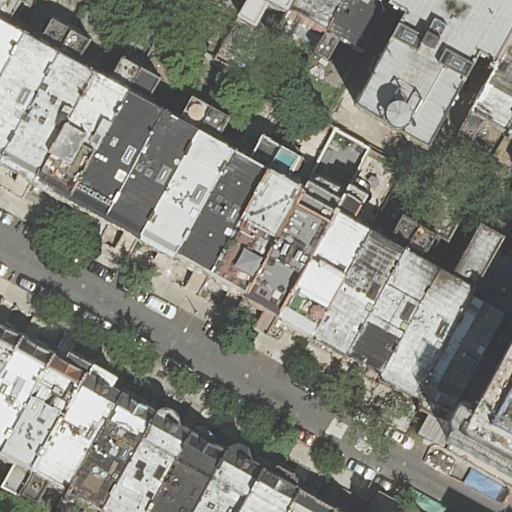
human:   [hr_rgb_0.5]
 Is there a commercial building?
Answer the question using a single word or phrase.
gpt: no

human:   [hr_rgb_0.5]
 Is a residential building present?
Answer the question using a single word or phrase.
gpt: yes

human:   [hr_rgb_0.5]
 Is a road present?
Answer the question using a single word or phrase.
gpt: yes

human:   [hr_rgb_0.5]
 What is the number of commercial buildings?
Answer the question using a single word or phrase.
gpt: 0

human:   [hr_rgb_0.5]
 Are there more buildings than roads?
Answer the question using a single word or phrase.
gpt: yes

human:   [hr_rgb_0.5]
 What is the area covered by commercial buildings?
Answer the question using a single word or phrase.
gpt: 0m2

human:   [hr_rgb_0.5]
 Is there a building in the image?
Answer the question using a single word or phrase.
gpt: yes

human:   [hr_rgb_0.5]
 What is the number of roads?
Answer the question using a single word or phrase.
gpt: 1

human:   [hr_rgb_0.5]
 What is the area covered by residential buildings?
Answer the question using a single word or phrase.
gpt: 4667m2

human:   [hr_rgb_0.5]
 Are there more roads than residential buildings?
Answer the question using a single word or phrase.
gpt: no

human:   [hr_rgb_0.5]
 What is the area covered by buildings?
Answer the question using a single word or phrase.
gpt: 4667m2

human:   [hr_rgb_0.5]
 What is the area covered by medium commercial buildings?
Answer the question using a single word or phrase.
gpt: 0m2

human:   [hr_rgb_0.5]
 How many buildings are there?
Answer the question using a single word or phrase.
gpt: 33

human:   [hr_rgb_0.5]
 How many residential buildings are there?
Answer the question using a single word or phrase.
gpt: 33

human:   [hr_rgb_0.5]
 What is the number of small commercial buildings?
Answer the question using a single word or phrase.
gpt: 0

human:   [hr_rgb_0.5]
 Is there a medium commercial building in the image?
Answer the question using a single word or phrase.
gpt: no

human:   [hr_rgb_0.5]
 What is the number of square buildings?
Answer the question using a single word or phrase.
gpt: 0

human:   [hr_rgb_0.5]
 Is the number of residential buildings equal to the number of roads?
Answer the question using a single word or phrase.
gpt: no

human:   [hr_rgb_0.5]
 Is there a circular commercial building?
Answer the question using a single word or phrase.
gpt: no

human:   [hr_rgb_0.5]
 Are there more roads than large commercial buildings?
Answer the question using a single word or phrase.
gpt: yes

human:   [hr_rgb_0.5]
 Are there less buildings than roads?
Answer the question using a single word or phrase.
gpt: no

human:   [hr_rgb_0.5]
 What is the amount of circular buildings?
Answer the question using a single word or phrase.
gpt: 0

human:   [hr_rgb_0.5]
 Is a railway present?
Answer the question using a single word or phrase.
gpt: no

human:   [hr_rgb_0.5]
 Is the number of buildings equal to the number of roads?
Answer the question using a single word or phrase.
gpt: no

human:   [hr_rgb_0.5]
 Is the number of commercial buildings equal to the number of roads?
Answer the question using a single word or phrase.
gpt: no

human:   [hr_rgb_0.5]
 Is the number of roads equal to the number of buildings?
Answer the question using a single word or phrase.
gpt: no

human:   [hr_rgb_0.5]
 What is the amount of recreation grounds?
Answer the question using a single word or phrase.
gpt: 0

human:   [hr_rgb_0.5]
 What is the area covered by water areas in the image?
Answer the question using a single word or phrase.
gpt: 0m2

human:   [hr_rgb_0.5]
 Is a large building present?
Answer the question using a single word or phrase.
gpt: no

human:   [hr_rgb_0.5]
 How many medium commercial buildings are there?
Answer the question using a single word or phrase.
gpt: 0

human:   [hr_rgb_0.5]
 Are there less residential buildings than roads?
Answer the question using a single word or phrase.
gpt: no

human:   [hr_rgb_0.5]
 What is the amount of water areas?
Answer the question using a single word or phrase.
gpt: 0

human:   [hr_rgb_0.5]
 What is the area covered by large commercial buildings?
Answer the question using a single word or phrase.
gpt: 0m2

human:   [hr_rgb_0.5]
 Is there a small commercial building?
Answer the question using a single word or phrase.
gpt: no

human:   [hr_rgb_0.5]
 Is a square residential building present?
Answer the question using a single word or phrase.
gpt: no

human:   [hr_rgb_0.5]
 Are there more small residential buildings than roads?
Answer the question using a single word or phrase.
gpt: yes

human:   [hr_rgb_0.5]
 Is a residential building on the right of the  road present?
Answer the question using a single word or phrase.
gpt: yes

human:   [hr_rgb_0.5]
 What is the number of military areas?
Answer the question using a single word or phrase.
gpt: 0

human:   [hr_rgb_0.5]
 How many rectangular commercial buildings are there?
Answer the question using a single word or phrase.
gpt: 0

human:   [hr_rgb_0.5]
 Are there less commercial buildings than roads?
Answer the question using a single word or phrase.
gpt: yes

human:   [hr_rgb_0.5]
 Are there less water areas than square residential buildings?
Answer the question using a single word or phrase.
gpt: no

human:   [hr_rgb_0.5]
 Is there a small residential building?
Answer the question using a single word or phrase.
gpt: yes

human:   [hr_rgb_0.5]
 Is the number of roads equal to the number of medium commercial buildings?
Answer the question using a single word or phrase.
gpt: no

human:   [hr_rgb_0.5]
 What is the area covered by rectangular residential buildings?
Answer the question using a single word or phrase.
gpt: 2747m2

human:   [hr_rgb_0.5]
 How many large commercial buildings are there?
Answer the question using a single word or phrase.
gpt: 0

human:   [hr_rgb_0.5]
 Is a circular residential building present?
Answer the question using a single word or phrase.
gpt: no

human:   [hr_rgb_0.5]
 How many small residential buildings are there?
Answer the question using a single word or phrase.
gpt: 10

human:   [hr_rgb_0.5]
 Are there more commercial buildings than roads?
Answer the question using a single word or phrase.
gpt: no

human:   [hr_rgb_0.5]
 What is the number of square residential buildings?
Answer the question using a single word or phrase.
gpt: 0

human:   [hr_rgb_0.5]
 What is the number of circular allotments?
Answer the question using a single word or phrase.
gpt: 0

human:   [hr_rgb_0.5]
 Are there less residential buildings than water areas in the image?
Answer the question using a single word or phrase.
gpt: no

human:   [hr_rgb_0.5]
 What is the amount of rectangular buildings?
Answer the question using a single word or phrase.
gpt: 21

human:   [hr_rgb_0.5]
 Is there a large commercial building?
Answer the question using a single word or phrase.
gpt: no

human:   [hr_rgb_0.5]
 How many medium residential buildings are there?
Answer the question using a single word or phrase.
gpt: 23

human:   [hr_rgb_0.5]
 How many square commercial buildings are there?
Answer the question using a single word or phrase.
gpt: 0

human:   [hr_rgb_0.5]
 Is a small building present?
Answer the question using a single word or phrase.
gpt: yes

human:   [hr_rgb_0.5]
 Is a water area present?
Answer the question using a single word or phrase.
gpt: no

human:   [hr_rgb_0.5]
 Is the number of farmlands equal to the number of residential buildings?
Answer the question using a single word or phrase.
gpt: no

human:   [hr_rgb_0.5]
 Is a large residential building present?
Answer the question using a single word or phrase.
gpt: no

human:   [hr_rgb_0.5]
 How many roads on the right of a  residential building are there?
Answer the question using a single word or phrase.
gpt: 0

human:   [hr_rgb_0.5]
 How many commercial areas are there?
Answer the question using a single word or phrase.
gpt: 0

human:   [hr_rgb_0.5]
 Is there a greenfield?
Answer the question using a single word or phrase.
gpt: no

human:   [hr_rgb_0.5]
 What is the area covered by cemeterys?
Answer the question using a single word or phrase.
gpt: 0m2

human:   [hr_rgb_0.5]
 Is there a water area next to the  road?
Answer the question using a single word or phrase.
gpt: no